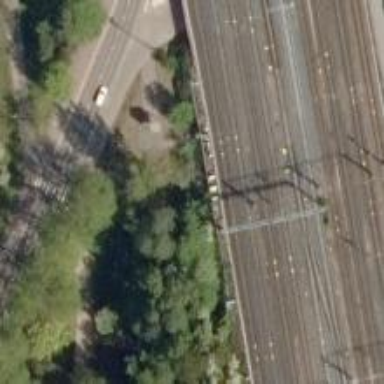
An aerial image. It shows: Railway track with continuous electrified contact line.